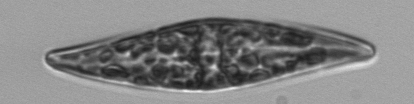
Label: Pleurosigma